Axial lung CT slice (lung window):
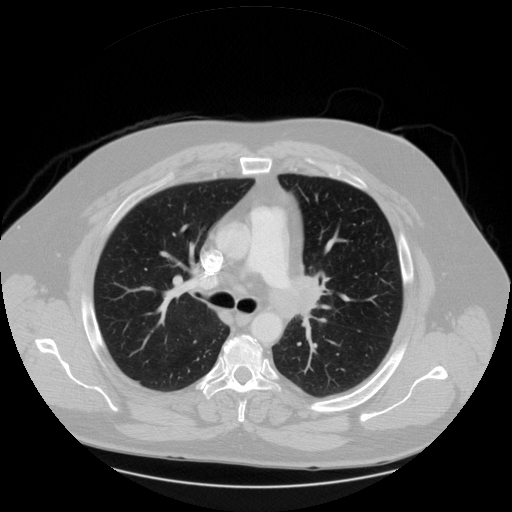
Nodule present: no